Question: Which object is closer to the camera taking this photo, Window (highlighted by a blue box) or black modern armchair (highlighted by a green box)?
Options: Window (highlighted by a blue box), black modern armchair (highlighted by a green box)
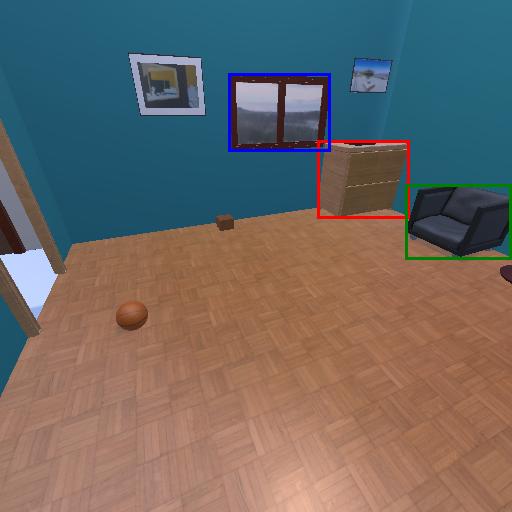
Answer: Window (highlighted by a blue box)